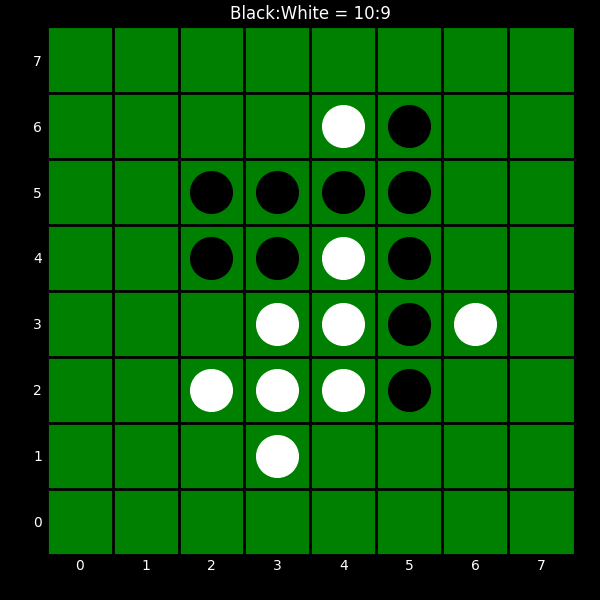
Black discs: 10
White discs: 9